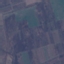
Land use / land cover: PermanentCrop